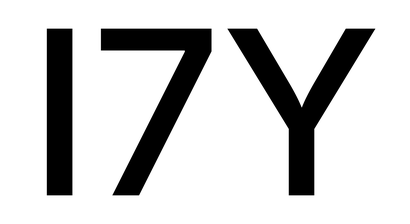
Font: Inter_Medium